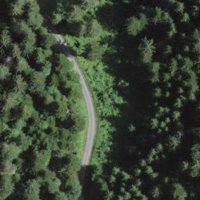
EUNIS habitat code: 43
Species observed at this site:
Saxifraga rotundifolia
Caltha palustris